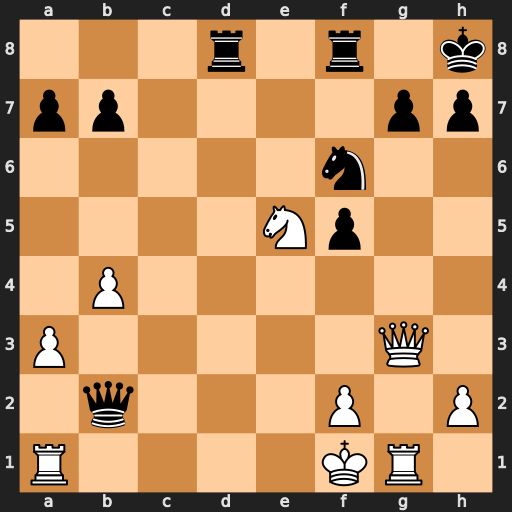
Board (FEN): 3r1r1k/pp4pp/5n2/4Np2/1P6/P5Q1/1q3P1P/R4KR1
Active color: w
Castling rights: -
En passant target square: -
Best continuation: Qxg7#